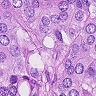
Metastatic tissue present: yes